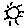
Label: sun